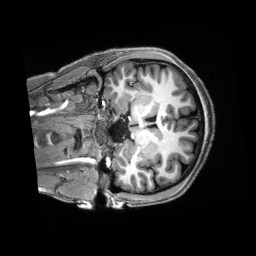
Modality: T1w
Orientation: coronal
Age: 24
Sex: female
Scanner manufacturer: siemens
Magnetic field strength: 3 T
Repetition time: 2.5 s
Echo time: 0.00222 s